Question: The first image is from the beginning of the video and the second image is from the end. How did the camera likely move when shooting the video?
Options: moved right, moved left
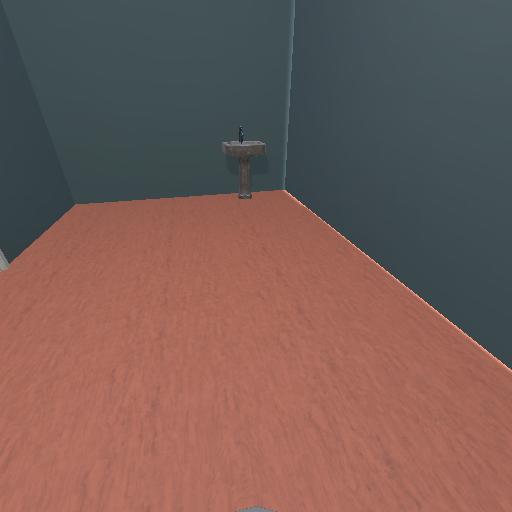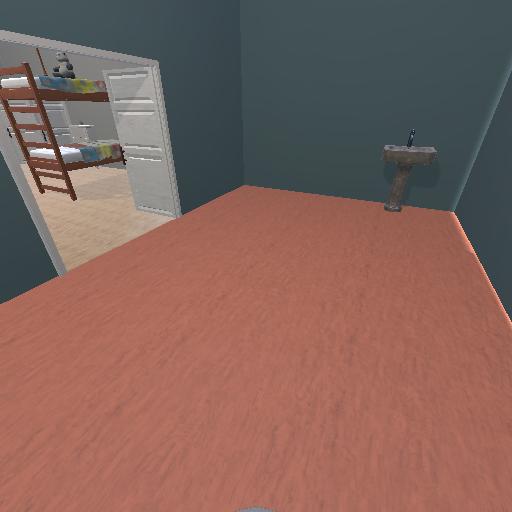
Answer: moved right